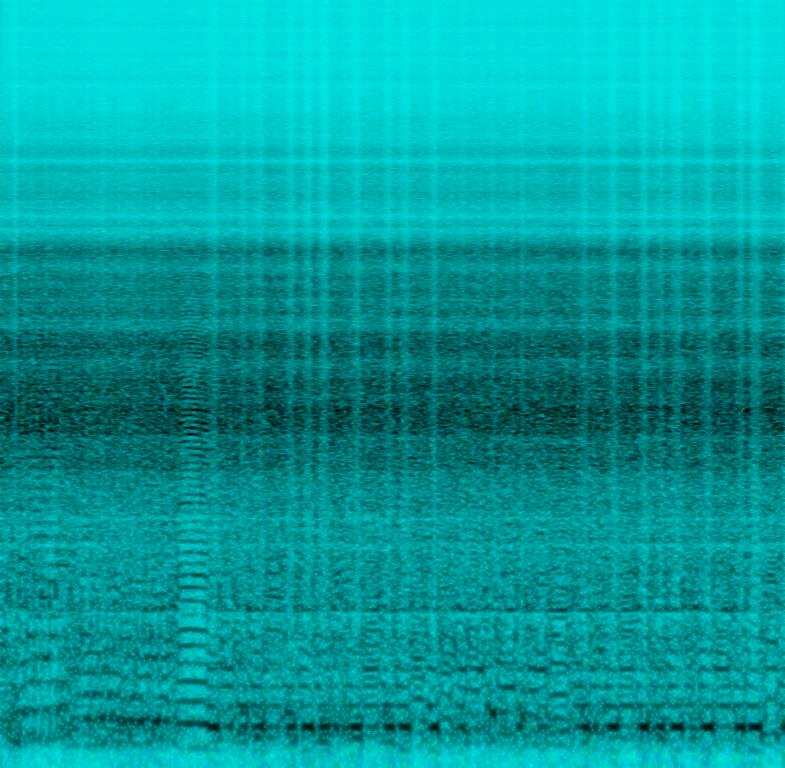
Someone is playing a metal riff on a fully distorted and overdriven e-guitar. This is an amateur recording. This song may be playing while practicing with the band.